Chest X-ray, PA view. Patient: 79 years old, sex M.
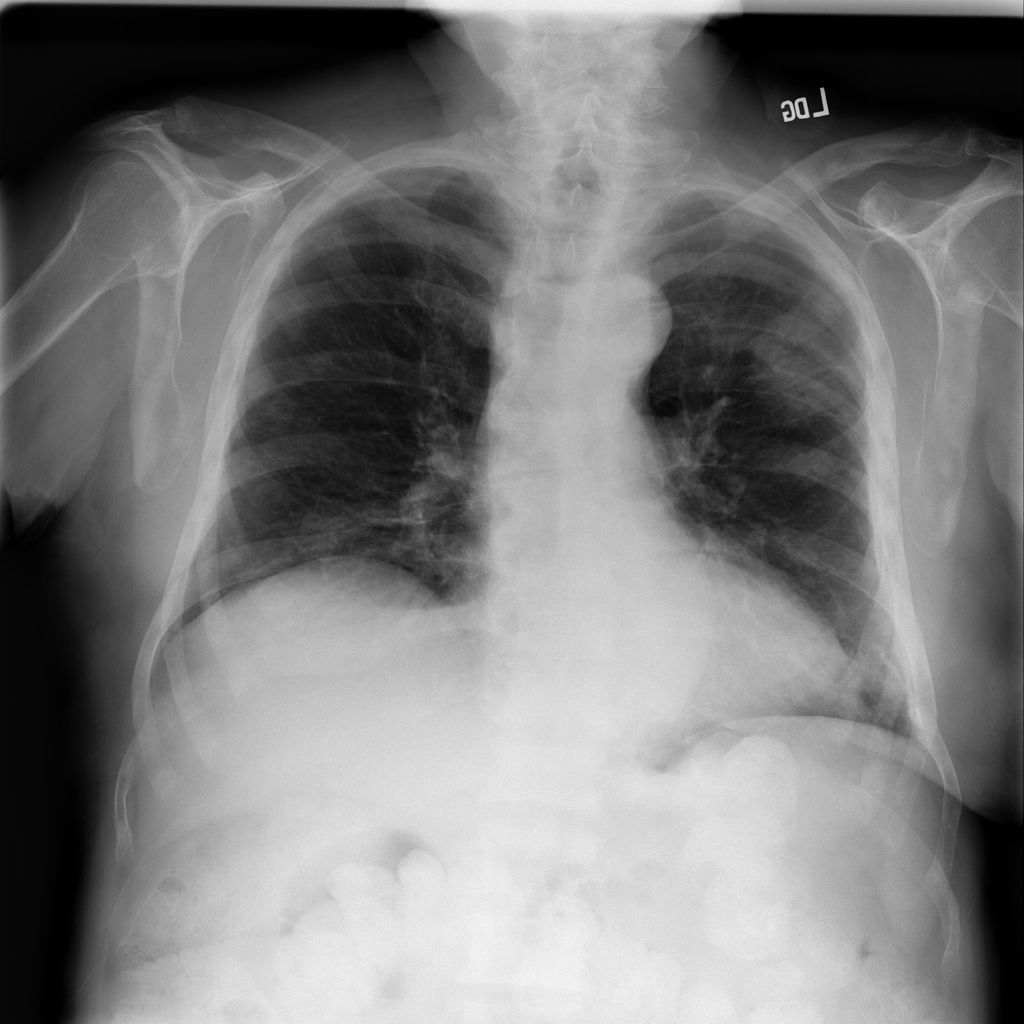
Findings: Infiltration